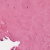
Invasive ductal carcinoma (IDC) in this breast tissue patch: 0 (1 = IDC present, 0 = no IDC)